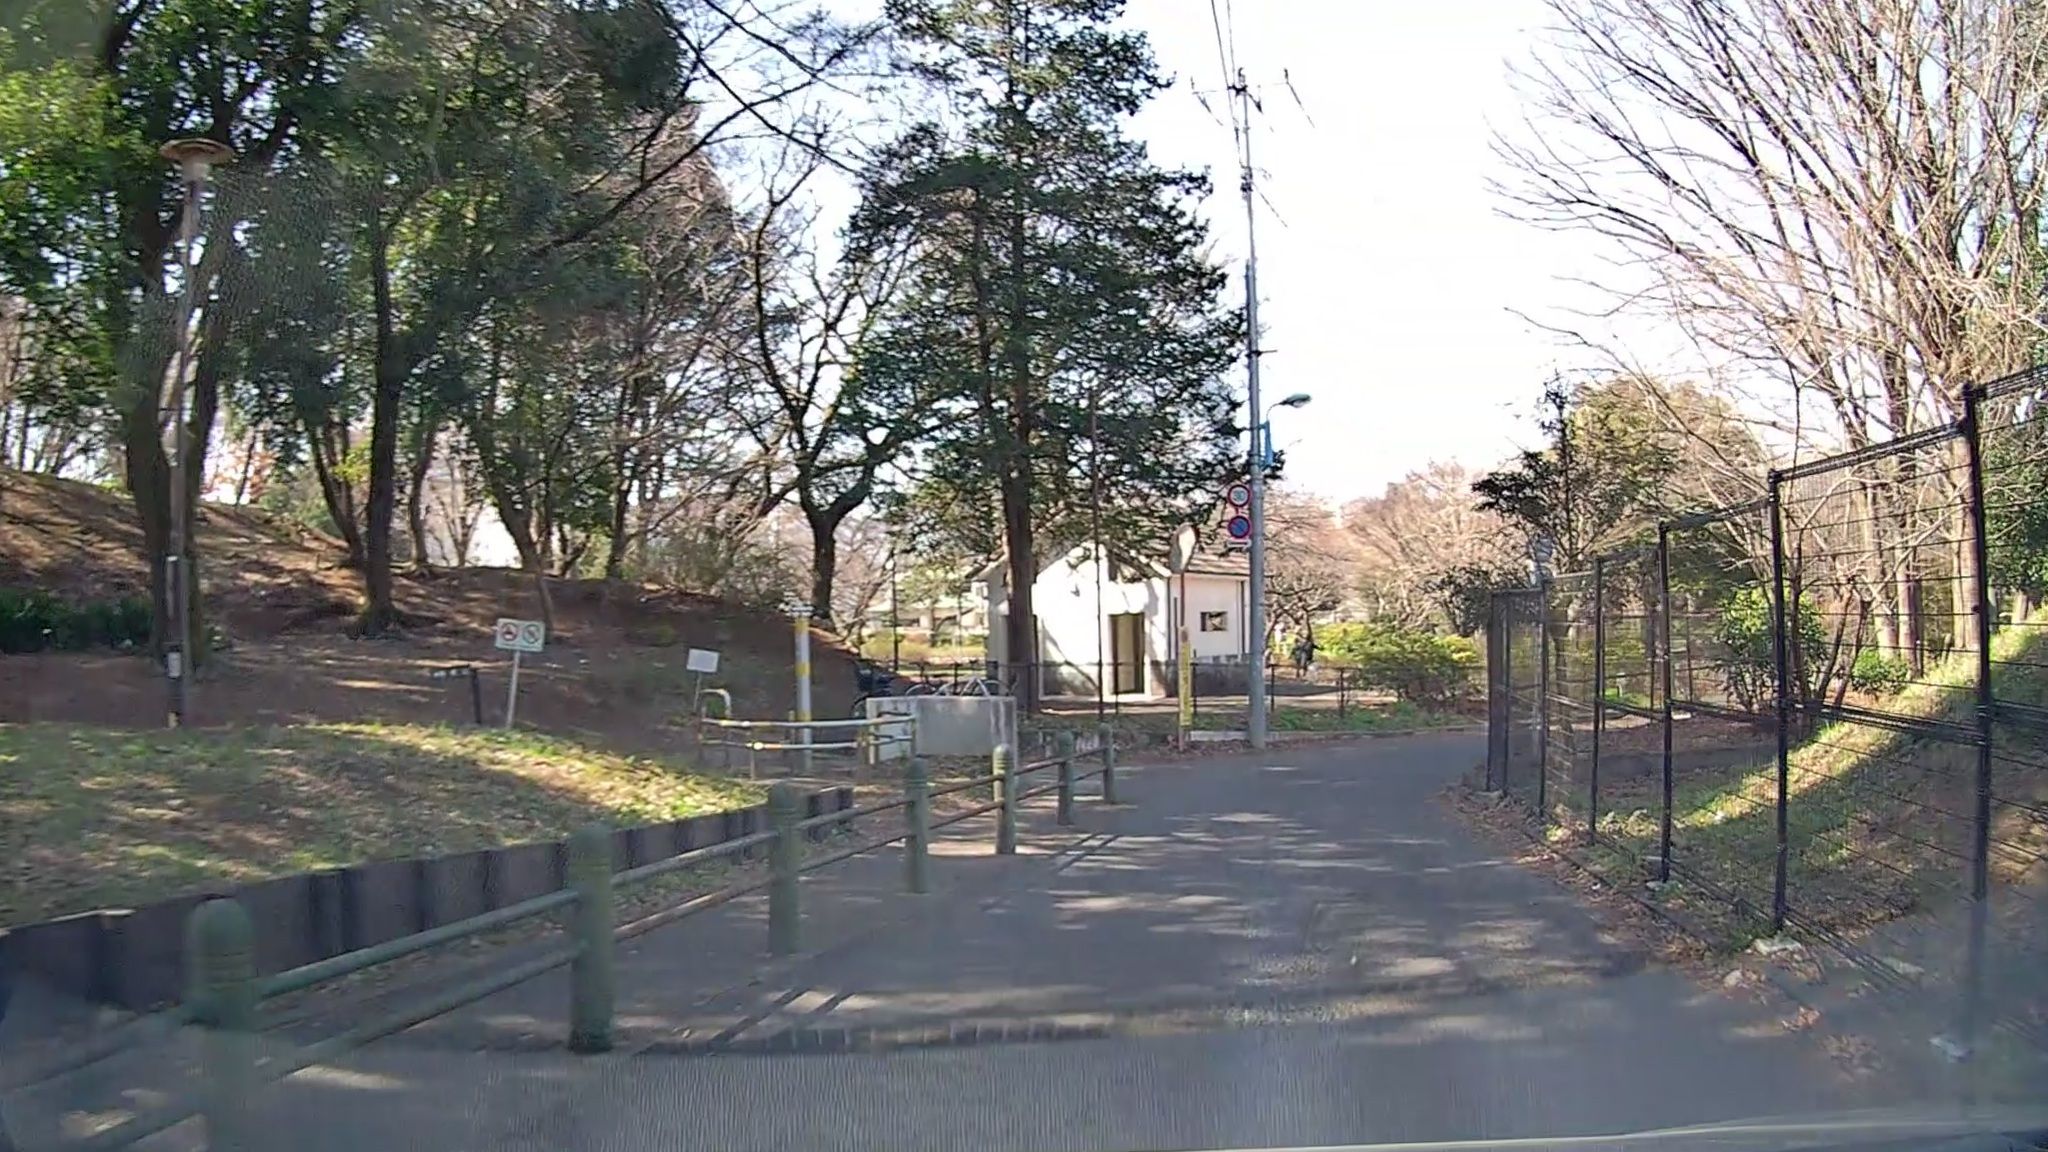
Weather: clear
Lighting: day
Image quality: good
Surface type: walking surface
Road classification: unclassified, residential
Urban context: urban centre
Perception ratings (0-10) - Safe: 5.67, Lively: 2.76, Beautiful: 9.65, Boring: 6.19, Depressing: 2.4, Wealthy: 4.56